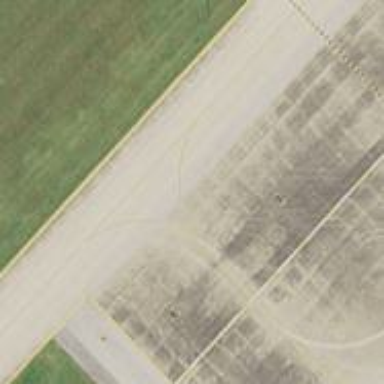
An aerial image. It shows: View of taxiway at the airport.